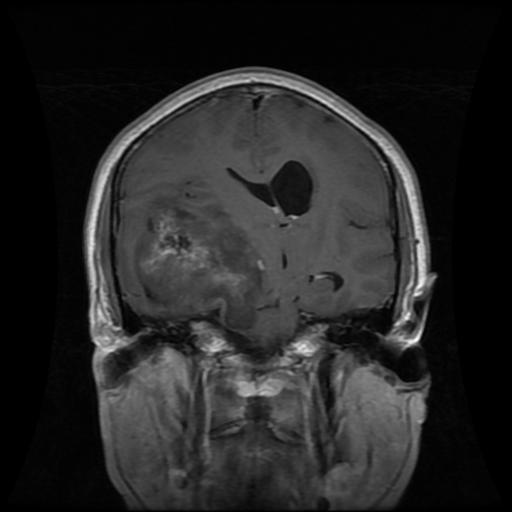
Label: glioma